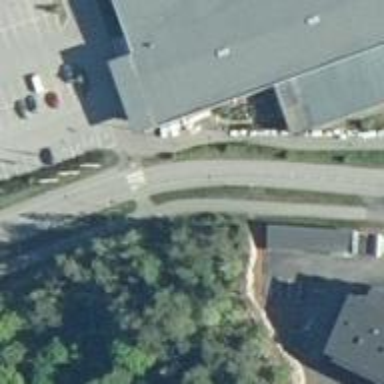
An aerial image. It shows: Uncontrolled crossing on the road.